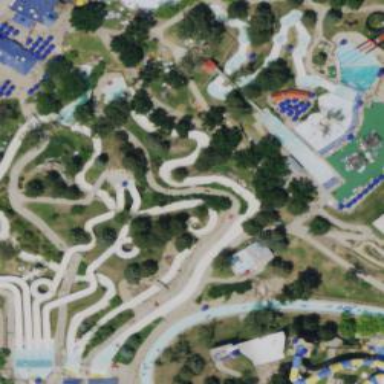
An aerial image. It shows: Water slide attraction.